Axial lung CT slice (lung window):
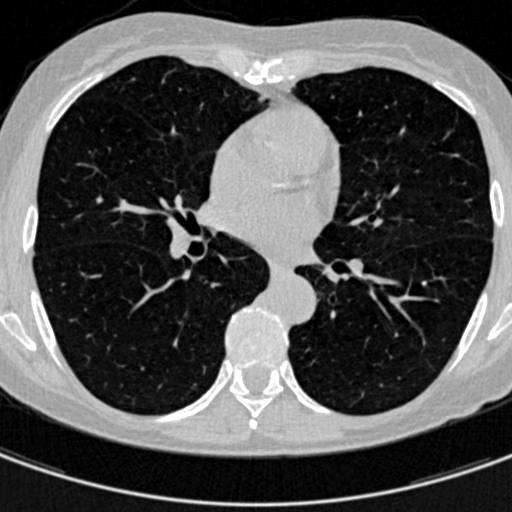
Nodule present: yes
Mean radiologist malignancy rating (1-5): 1